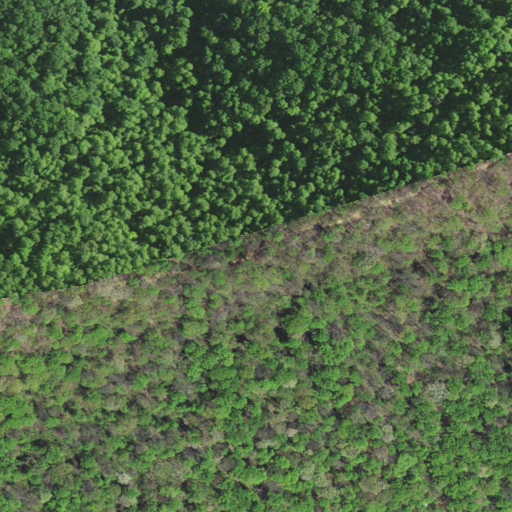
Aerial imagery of gap in Virginia named Middleton Gap containing deciduous forest and mixed forest